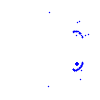
Particle: proton